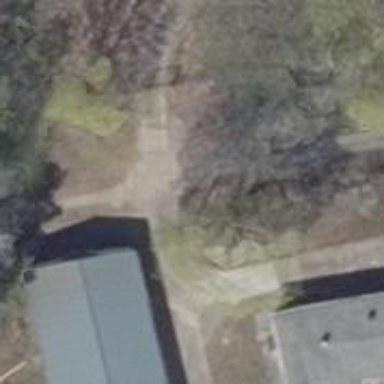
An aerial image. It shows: Driveway with concrete plates as its surface.